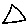
Label: triangle